Interaction volume radius: 5 \u00c5
Interaction volume height: 35 \u00c5
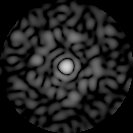
Disorder parameter: 0.8381